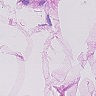
Metastatic tissue present: no